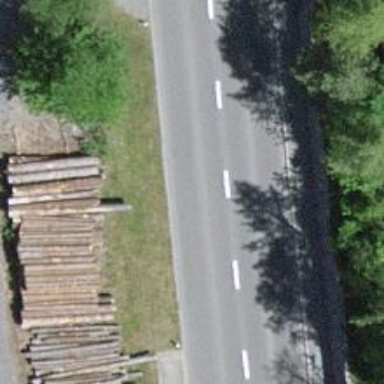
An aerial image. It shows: Secondary road with asphalt surface. The sidewalk on the right also has asphalt surface.